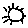
Label: sun